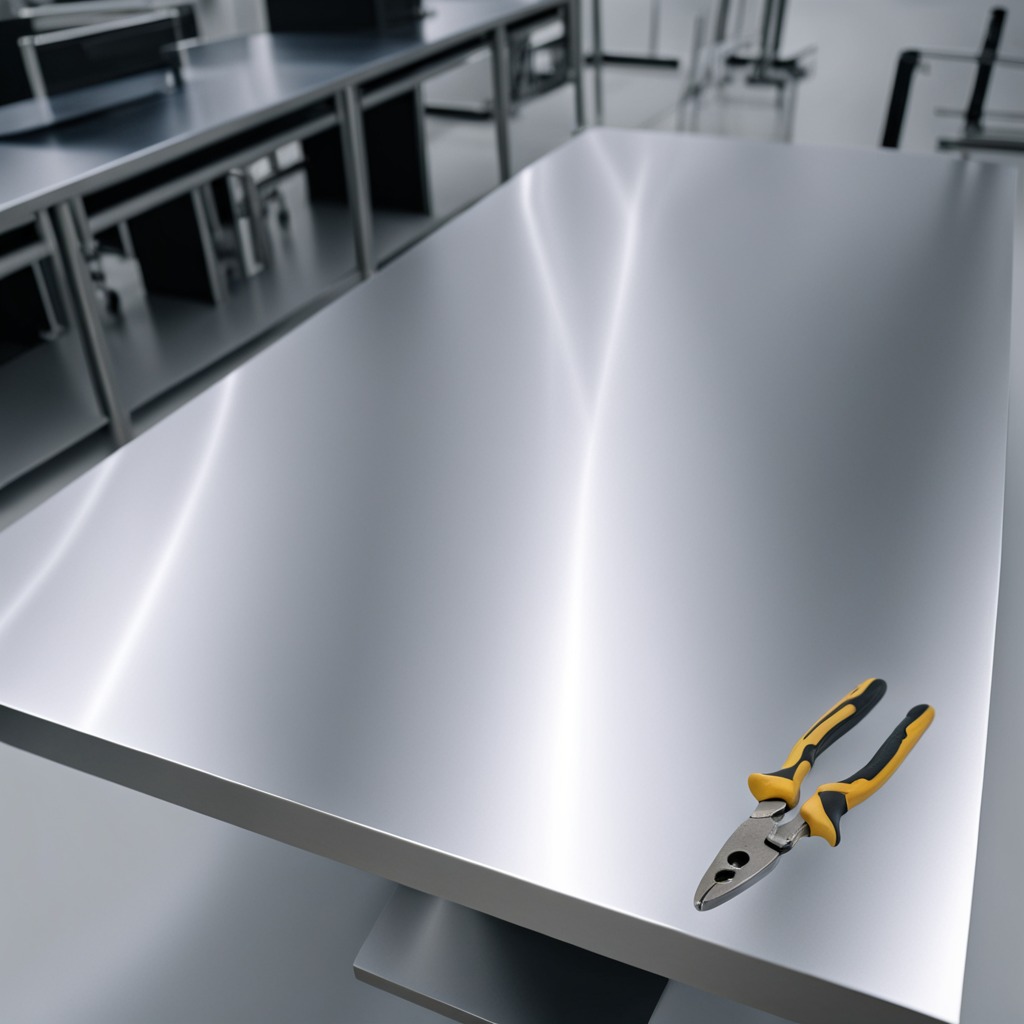
A plier is lying on a stainless steel table in a high-end prototyping lab.